Chest X-ray. View position: PA
Patient age: 61
Patient sex: F
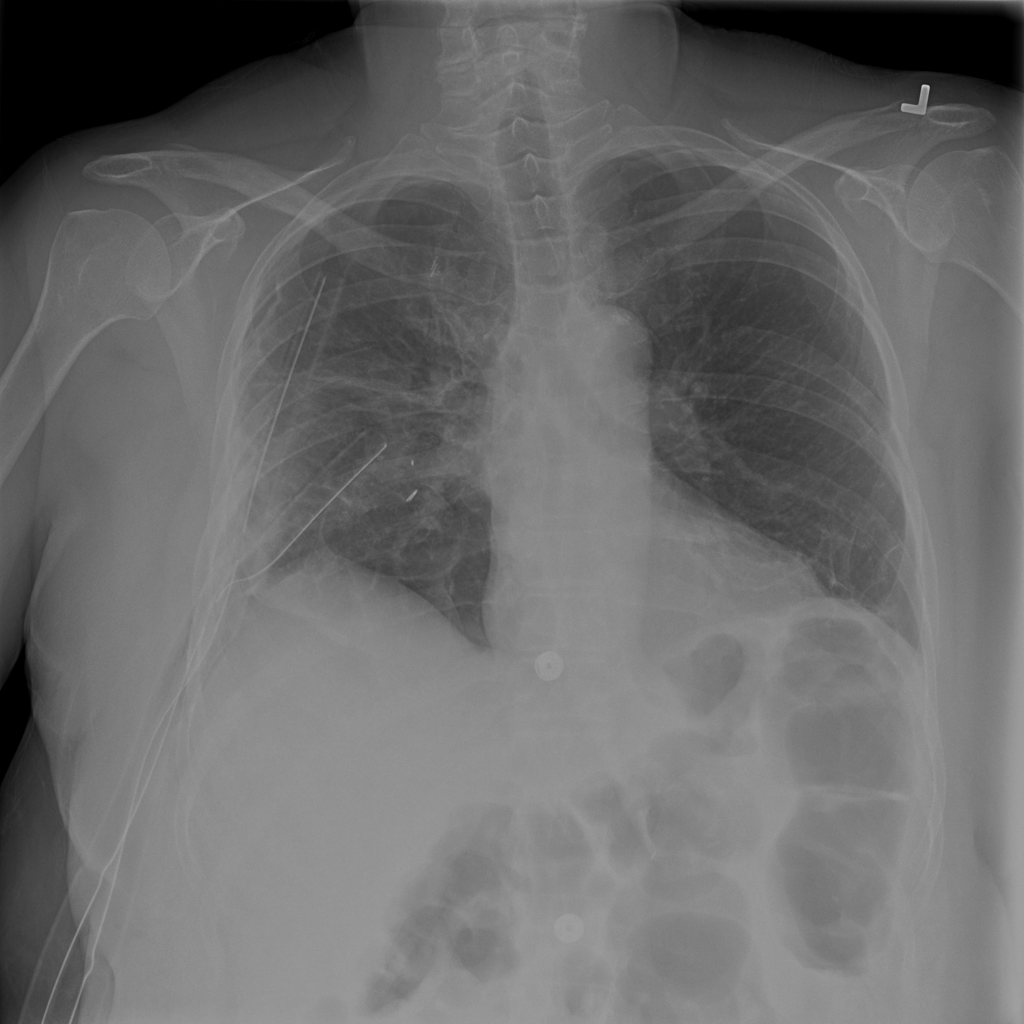
Finding: Pneumothorax